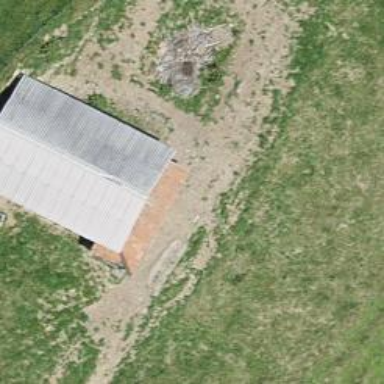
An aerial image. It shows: Barn.